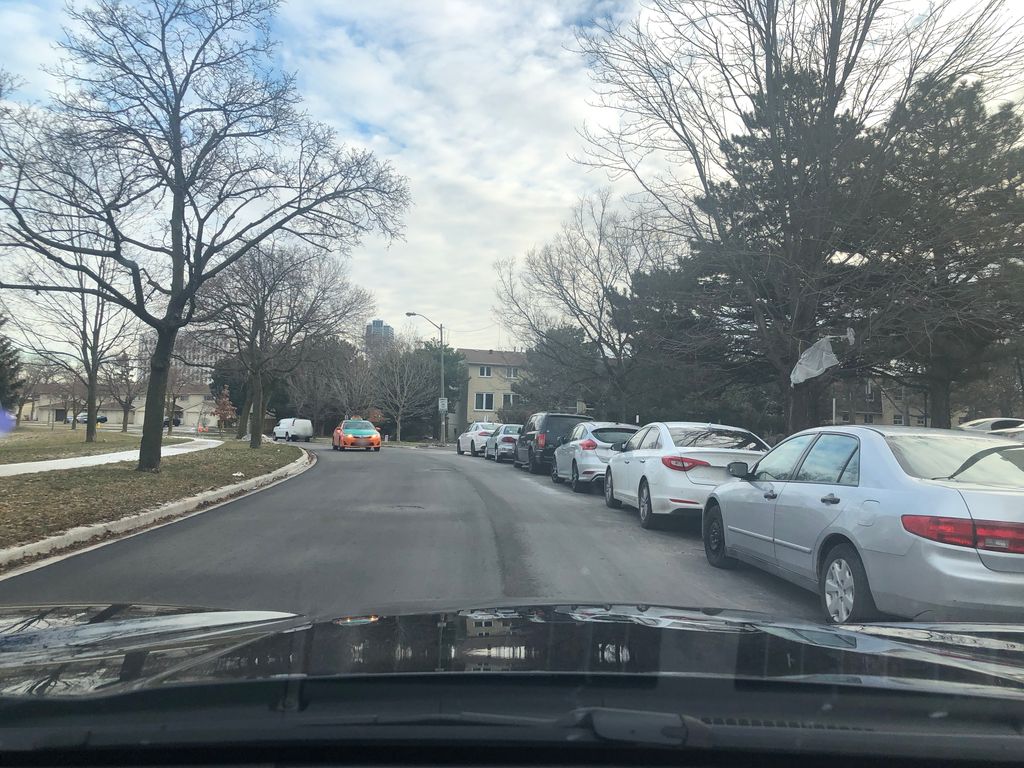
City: toronto